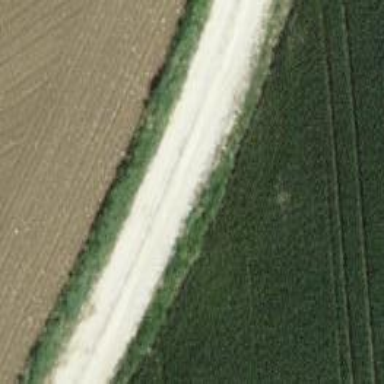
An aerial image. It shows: Track road with grade4 tracktype.